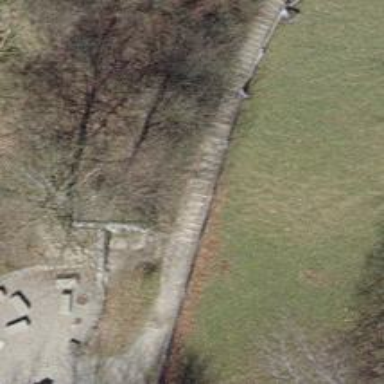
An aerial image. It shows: Compacted path.